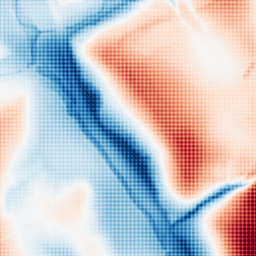
Category: classical
Decomposition family: gaussian_anisotropic
Decomposition parameters: sigma_x: 50
sigma_y: 10
Upsampling method: sinc_hamming
Upsampling parameters: scale: 4
kernel_size: 4
Upsampling scale: 4